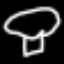
Label: mushroom